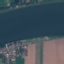
Land use / land cover: River